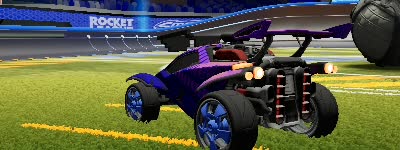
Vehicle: octane